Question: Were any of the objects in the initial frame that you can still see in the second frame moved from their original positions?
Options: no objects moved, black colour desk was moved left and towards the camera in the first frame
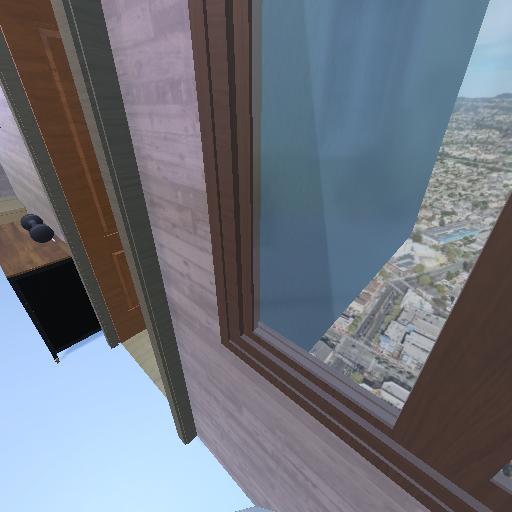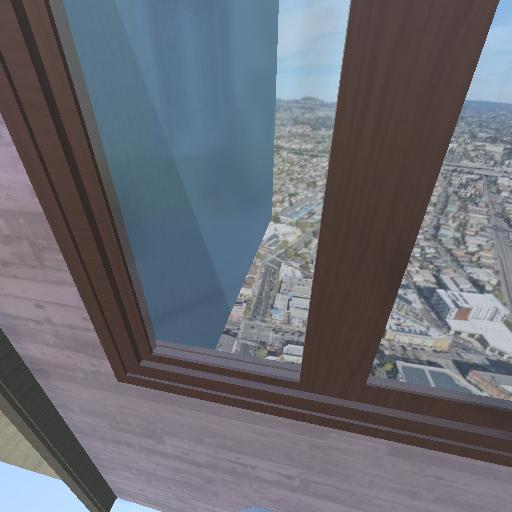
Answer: no objects moved